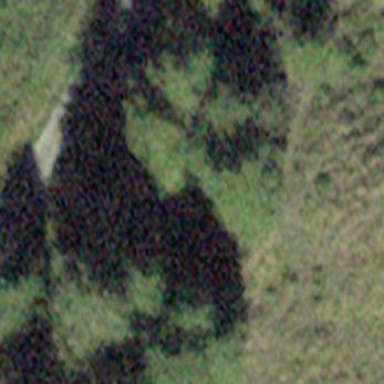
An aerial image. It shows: Forest area.